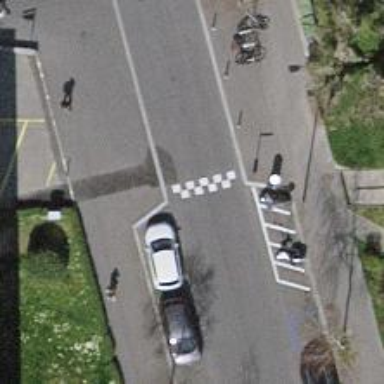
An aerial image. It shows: Uncontrolled crossing on the road.